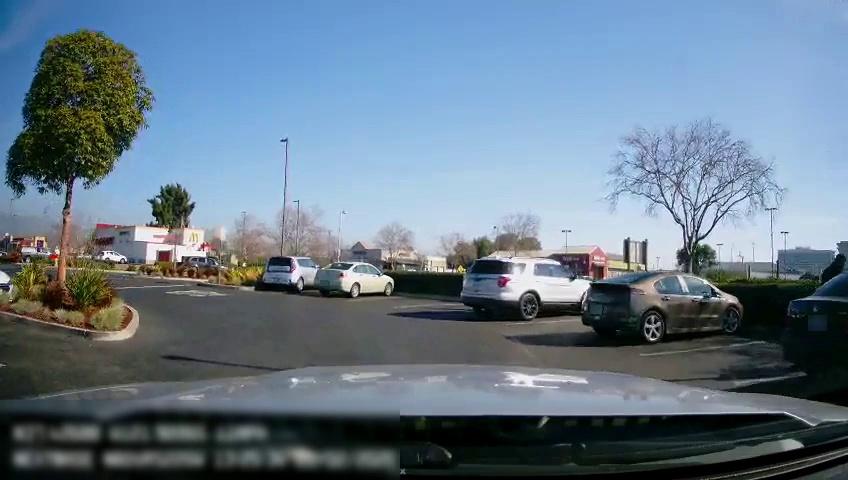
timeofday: Day
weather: Sunny
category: Drivable Space
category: Vehicles | SUV
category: Vehicles | Truck
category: Vehicles | Car
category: Vehicles | Truck
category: Vehicles | SUV
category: Vehicles | Car
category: Vehicles | SUV
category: Vehicles | Car
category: Vehicles | Car